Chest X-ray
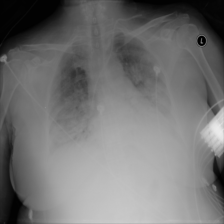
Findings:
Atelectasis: negative
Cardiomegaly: negative
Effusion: negative
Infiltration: negative
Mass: negative
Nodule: negative
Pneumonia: negative
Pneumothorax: negative
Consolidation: negative
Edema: negative
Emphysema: negative
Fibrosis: negative
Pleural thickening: negative
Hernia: negative